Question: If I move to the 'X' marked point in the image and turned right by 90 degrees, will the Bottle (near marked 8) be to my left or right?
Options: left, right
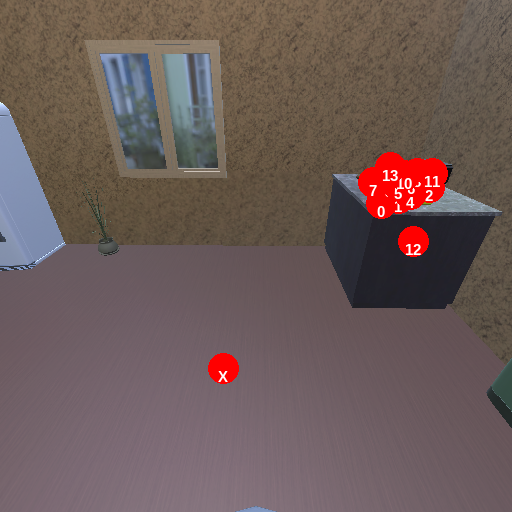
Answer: left